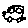
Label: car